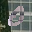
Label: 0